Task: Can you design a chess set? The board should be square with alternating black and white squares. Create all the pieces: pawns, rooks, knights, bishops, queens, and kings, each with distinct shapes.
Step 1327:
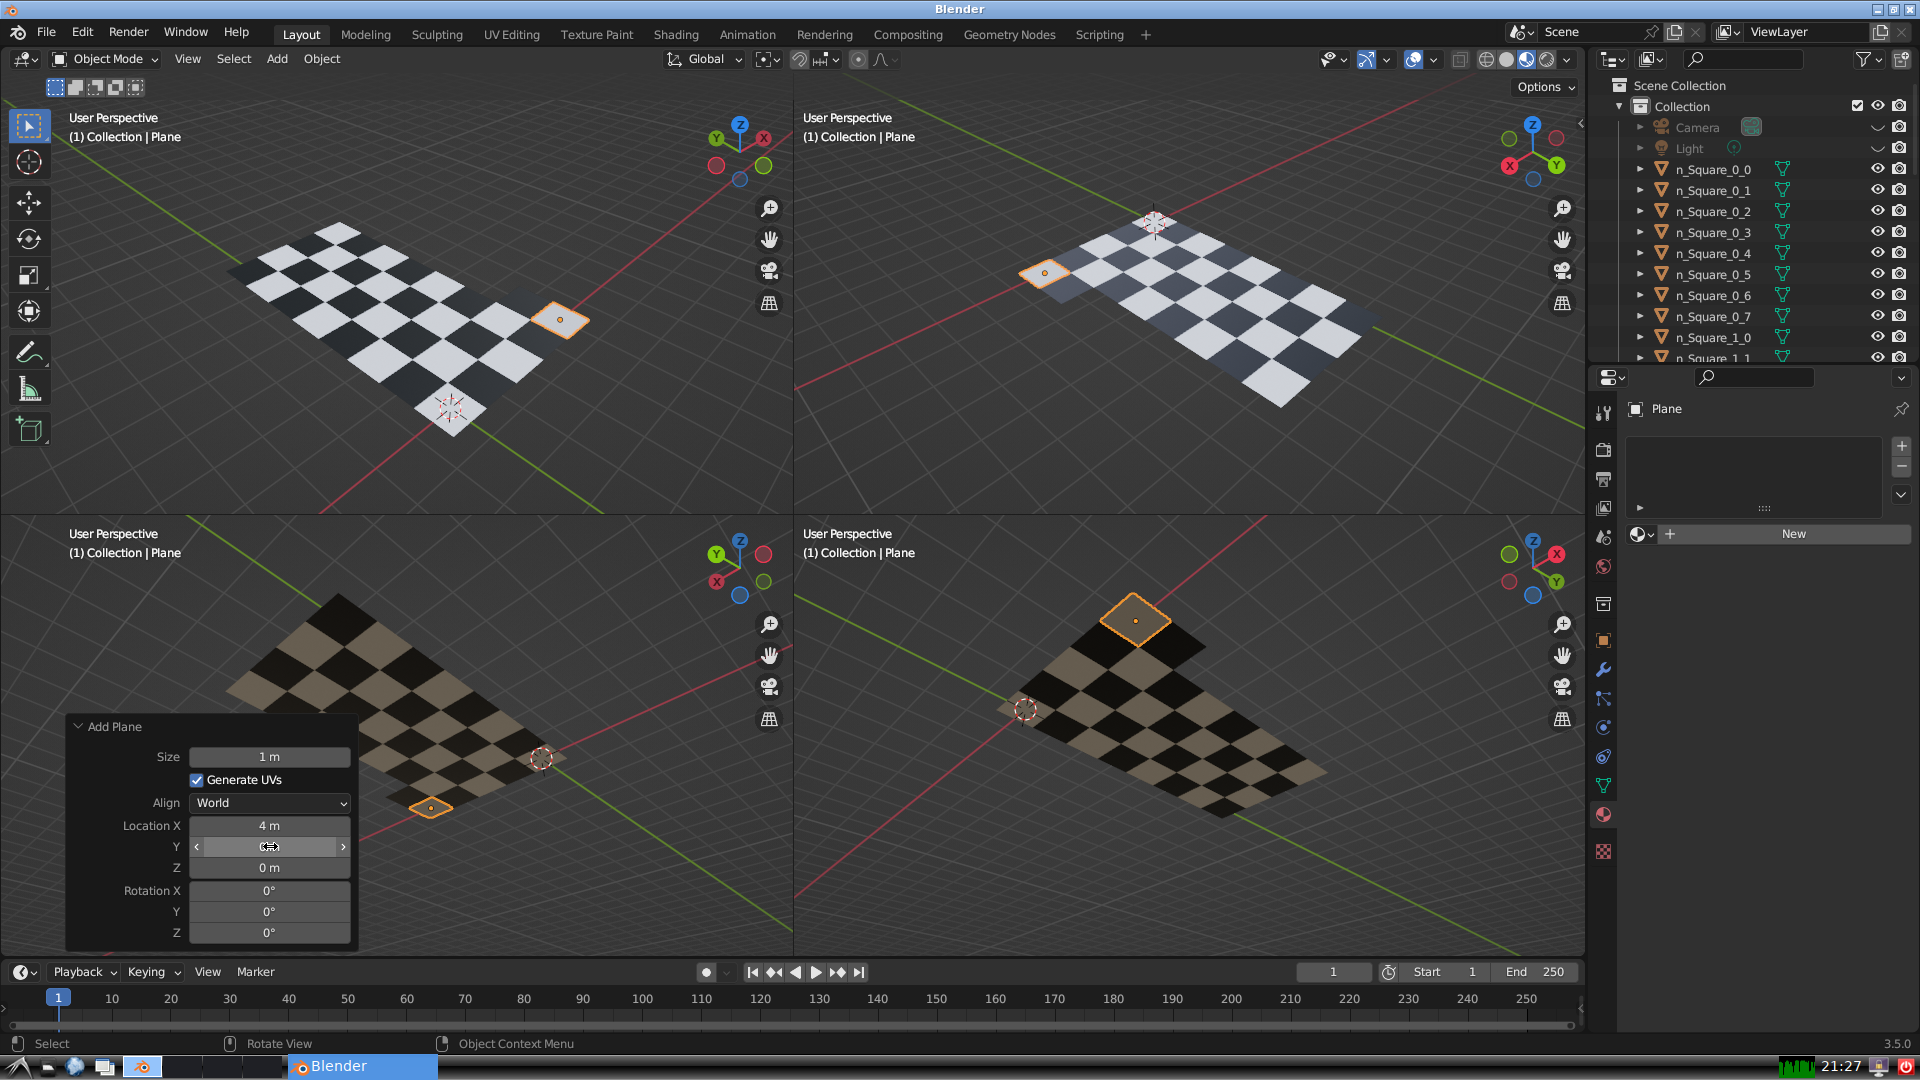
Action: click: no